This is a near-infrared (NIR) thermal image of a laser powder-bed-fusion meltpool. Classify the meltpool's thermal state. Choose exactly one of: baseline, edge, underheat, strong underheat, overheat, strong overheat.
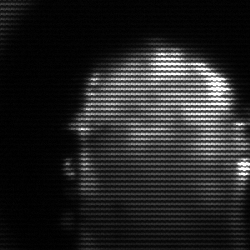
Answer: baseline